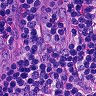
Metastatic tissue present: no